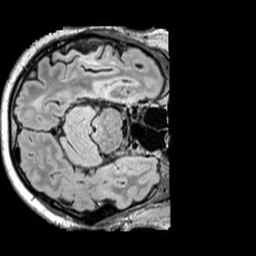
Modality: FLAIR
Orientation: axial
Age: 47
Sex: male
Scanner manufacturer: siemens
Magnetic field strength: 3 T
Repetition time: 5 s
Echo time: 0.387 s